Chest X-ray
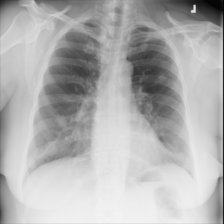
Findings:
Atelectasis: negative
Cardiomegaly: negative
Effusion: negative
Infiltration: negative
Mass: negative
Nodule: negative
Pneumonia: negative
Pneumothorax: negative
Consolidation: negative
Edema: negative
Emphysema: negative
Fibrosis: negative
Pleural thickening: negative
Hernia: negative